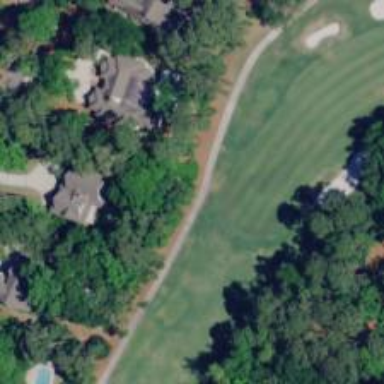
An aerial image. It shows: Golf cartpath that is also road path.